Interaction volume radius: 10 \u00c5
Interaction volume height: 30 \u00c5
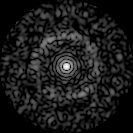
Disorder parameter: 0.8333